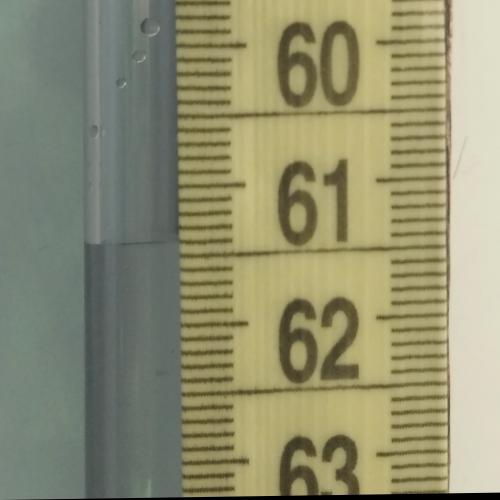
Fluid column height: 61.4 cm